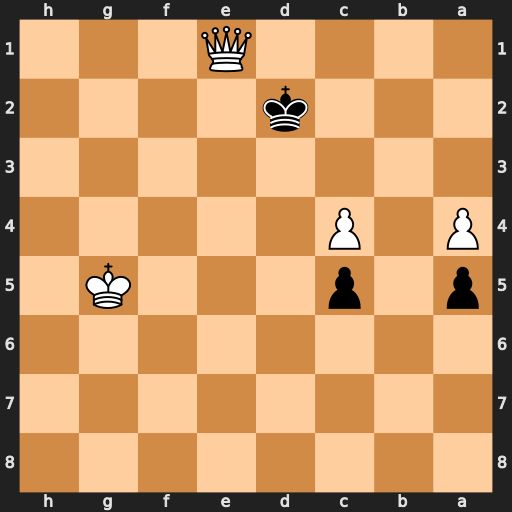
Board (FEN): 8/8/8/p1p3K1/P1P5/8/3k4/4Q3
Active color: b
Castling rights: -
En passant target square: -
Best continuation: Kxe1 Kf4 Kd2 Ke5 Kc3 Kd5 Kb4